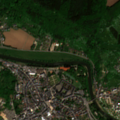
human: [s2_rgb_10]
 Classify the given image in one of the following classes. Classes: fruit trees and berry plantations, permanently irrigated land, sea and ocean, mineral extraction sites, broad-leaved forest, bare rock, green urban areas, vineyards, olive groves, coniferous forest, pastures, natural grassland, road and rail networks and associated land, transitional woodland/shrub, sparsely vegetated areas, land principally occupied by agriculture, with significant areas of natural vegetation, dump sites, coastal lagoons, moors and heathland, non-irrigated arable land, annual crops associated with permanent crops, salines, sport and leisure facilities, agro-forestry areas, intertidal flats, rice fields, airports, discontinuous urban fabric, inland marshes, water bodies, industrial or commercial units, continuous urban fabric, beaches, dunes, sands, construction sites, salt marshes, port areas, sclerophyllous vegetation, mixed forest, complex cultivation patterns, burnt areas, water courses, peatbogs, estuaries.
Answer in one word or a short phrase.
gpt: continuous urban fabric, discontinuous urban fabric, non-irrigated arable land, pastures, broad-leaved forest, coniferous forest